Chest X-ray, PA view. Patient: 35 years old, sex M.
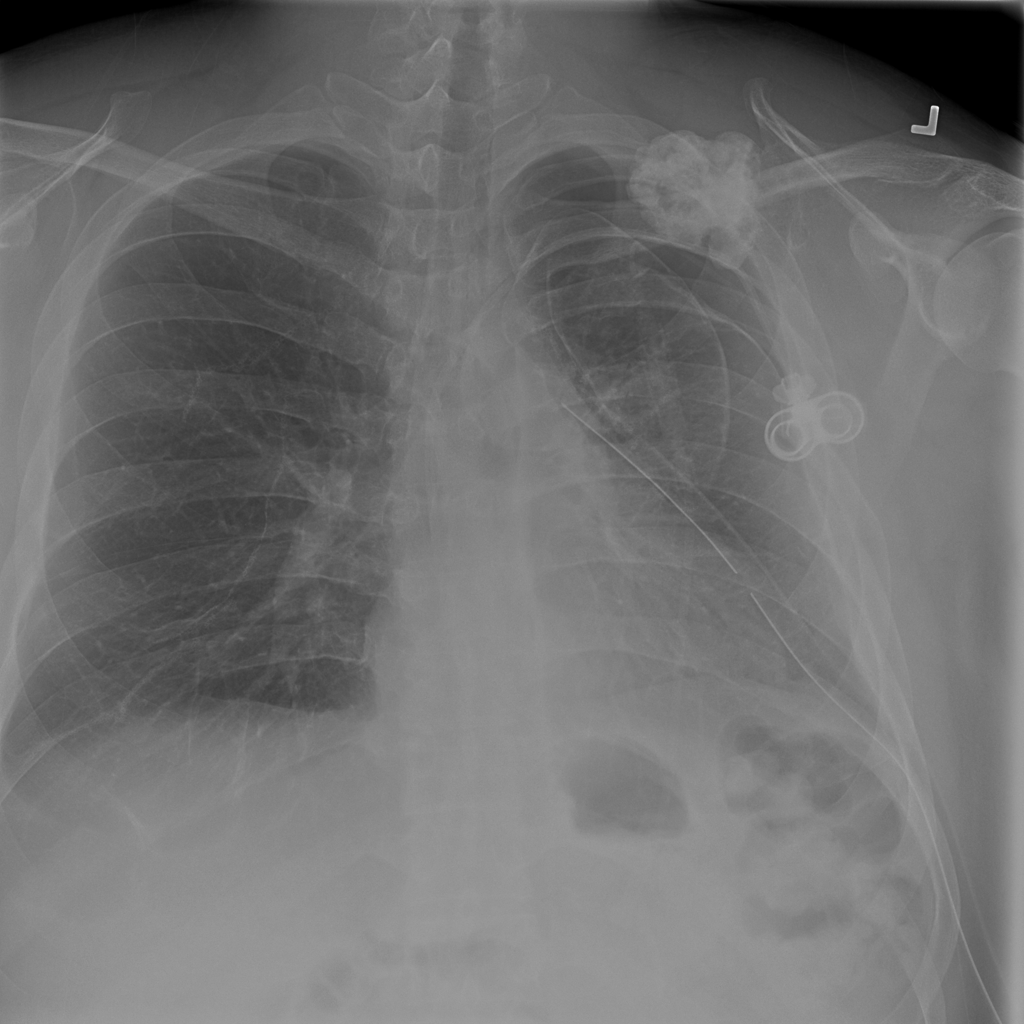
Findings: Consolidation, Effusion, Mass, Pneumothorax